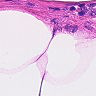
Metastatic tissue present: no